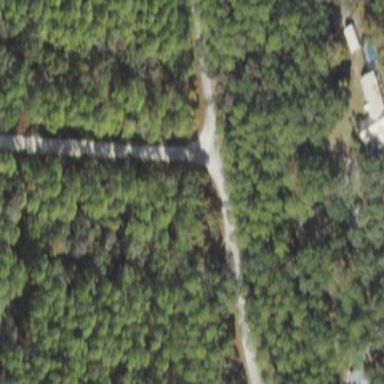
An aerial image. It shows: Forest dominated by needle-leaved trees.